Стеклянная капиллярная трубка помещается вертикально в стеклянный контейнер с ртутью. На ртуть подаётся высокое напряжение относительно земли.
Будет ли двигаться в капиллярной трубке мениск (граница раздела ртути и воздуха)? Если да, то в какую сторону?
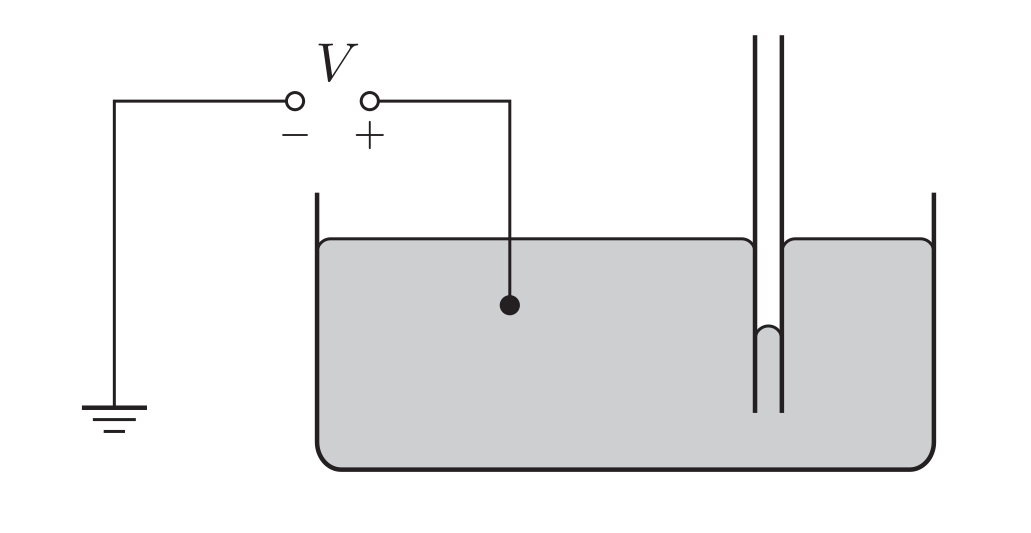
Ответ: Да, вниз.
Темы:
T, ★, Механика, Гидростатика, 200 задач, Капилляр